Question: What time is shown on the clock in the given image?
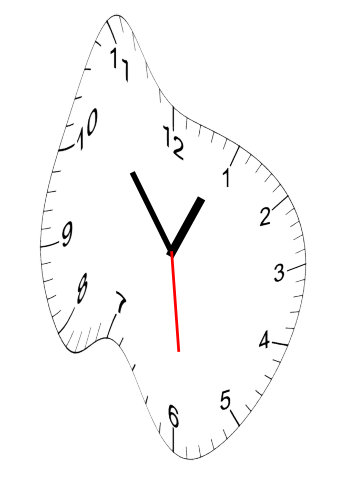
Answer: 12:53:29